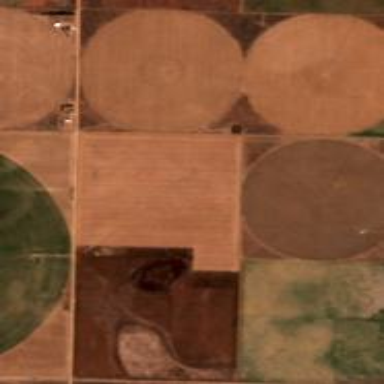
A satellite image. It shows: Farmland with pivot irrigation system.